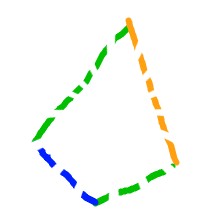
Shape: kite